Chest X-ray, PA view. Patient: 17 years old, sex M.
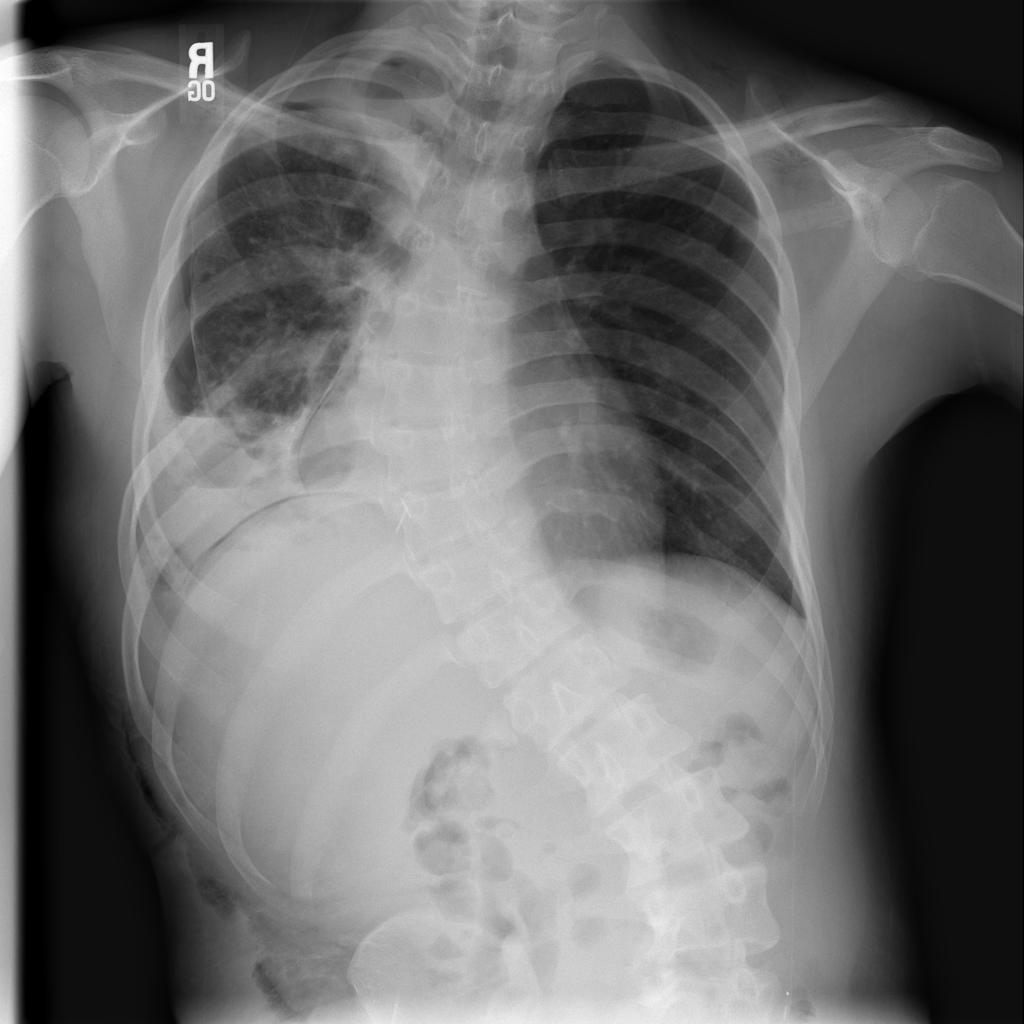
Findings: Pneumothorax